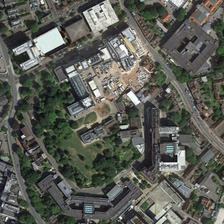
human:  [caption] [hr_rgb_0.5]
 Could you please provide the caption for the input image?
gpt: many buildings and green trees are in two sides of two roads in a school .

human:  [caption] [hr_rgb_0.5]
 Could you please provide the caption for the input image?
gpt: many buildings and green trees are in two sides of two roads in a school .

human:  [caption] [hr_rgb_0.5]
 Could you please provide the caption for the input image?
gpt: many buildings and green trees are in two sides of two roads in a school .

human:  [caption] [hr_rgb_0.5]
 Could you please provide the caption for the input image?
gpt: many buildings and green trees are in two sides of two roads in a school .

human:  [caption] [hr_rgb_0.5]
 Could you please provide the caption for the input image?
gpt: many buildings and green trees are in two sides of two roads in a school .